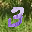
Label: 3